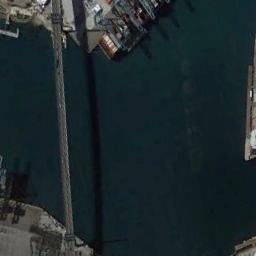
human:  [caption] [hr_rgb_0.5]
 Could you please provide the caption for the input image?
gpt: A bridge built on a dark blue river and a harbor on one side of the river .

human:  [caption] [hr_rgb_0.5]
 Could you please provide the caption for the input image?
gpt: A bridge is over the river with some buildings beside .

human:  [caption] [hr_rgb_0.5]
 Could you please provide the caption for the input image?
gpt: A bridge connects the land on both sides of the blue water, And there are many buildings on the land .

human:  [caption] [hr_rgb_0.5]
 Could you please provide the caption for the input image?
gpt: On one side of the river are vegetation and on the other side are settlements .

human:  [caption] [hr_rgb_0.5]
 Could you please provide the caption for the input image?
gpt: There are many buildings beside the bridge .